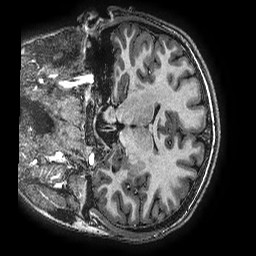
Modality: T1w
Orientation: coronal
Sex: female
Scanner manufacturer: ge
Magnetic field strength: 3 T
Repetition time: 0.00766 s
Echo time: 0.003476 s